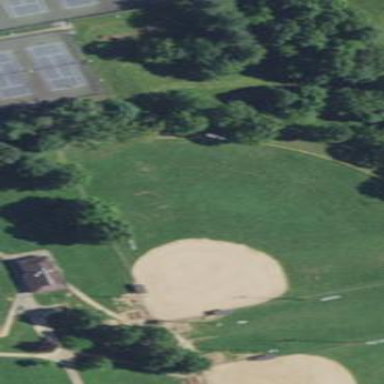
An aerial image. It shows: Baseball pitch for leisure land.